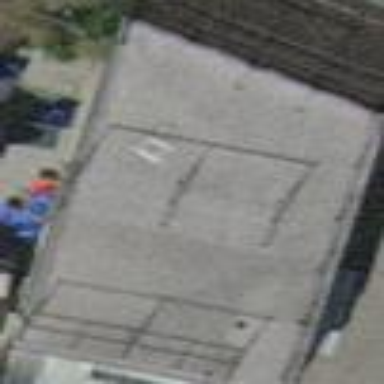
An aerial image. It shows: Group of garages.